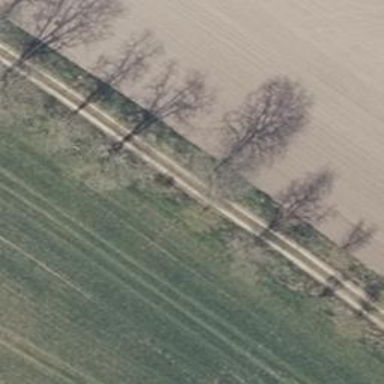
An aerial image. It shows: Deciduous tree with broadleaved leaves.